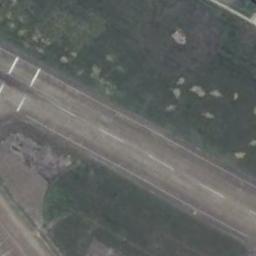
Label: runway